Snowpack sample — Loveland Pass, Silver Plume, Colorado, USA (12/14/25, 10:50 AM MST)
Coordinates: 39.664, -105.882
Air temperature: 36 °F
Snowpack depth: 67 cm
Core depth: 10 cm
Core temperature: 50 °F
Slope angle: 6°, slope face: 326°
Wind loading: low
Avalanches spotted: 0
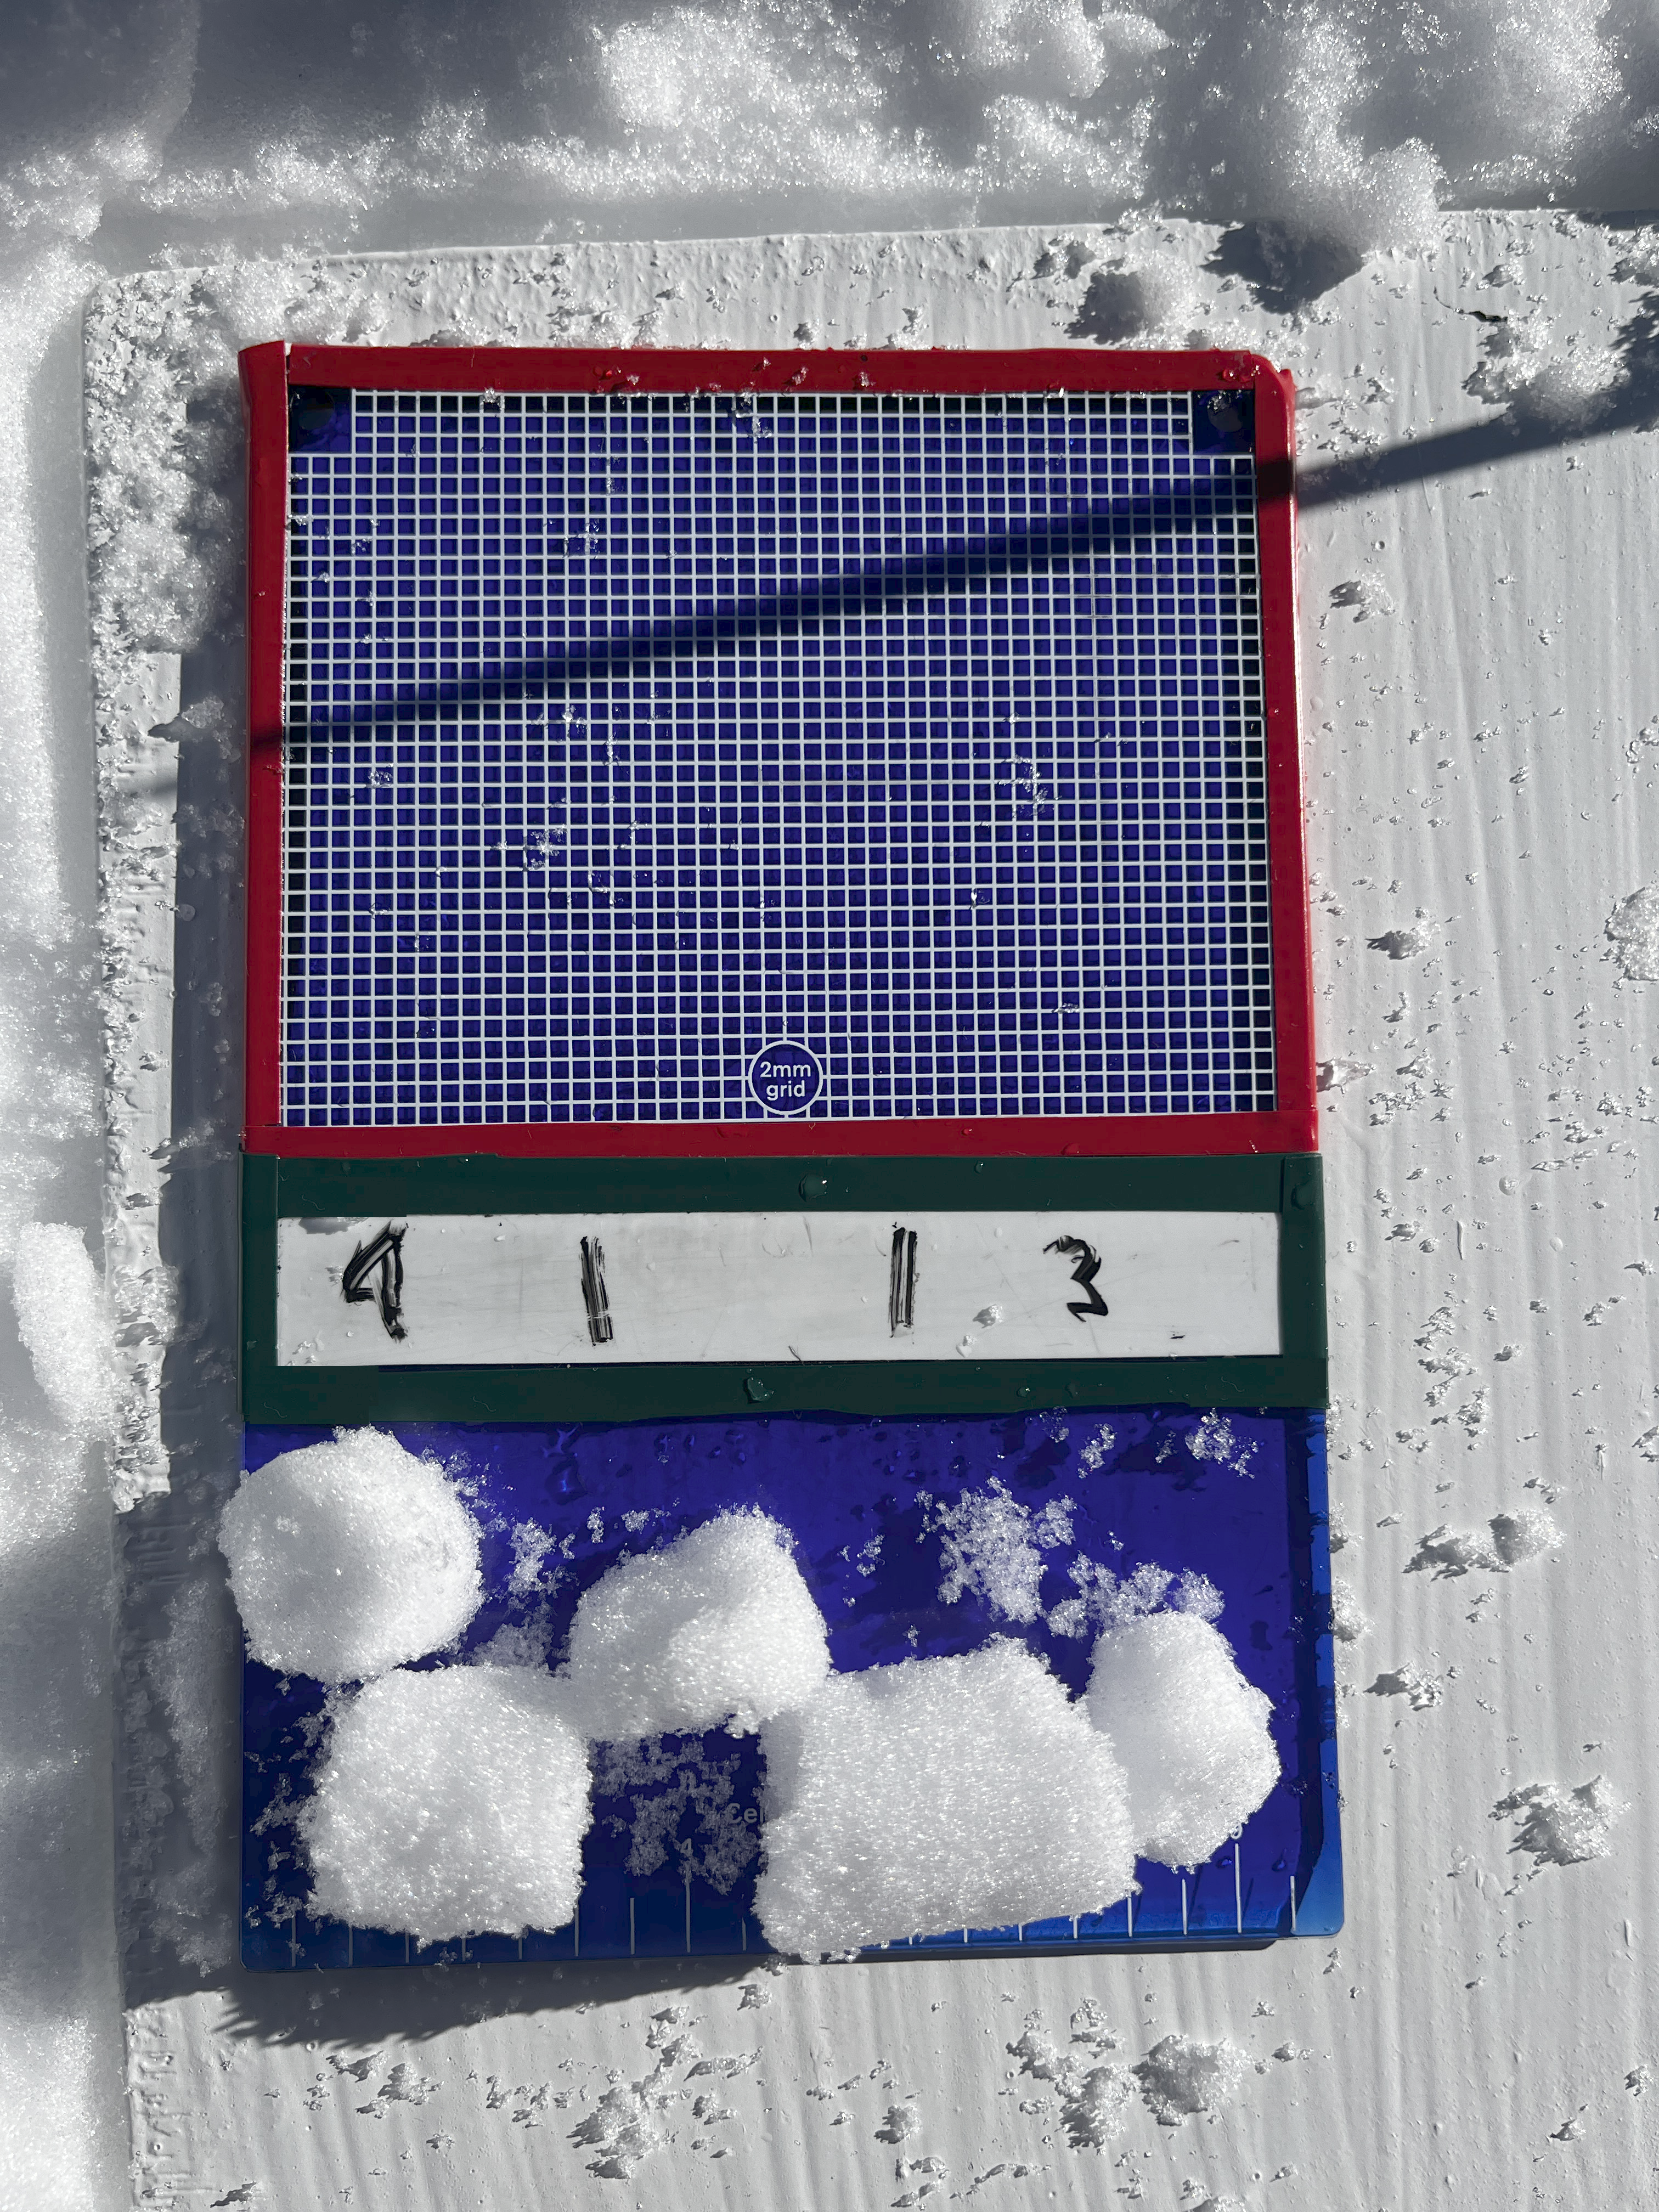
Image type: crystal_card
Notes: No avalanches spotted, very late start to the season with minimal snowpack